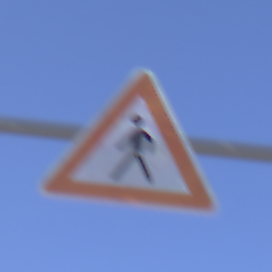
Verkehrszeichen: FussgaengerRechts
Umgebung: Outdoor, Nature
Tageszeit: MorningAfternoon
Wetter: Clear
Licht: Natural
Jahreszeit: NotSpecified
Kontrast: HighContrast